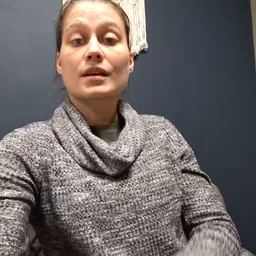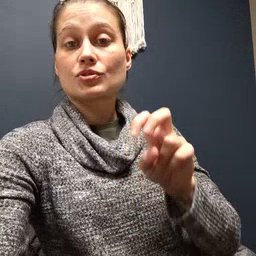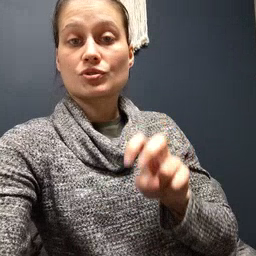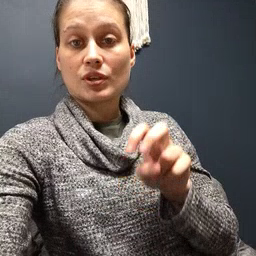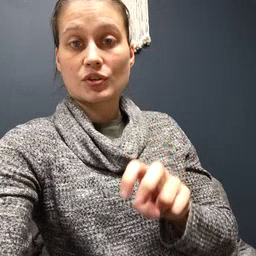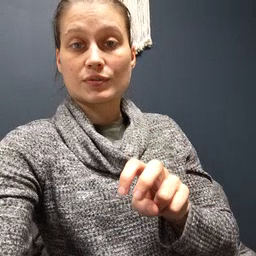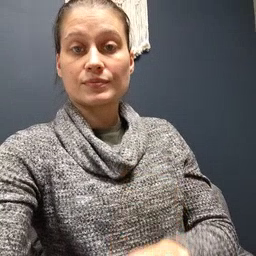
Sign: chair